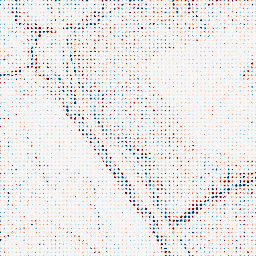
Category: edge_preserving
Decomposition family: anisotropic_diffusion
Decomposition parameters: iterations: 5
kappa: 50
gamma: 0.1
Upsampling method: sinc_blackman
Upsampling parameters: scale: 8
kernel_size: 4
Upsampling scale: 8